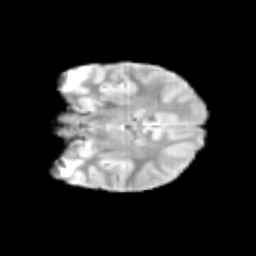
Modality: T2w
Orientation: coronal
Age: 11
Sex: female
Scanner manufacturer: siemens
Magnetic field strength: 3 T
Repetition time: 3.8 s
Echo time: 0.07 s